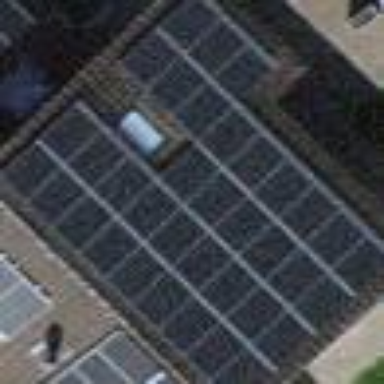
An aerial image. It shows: Solar power generator with photovoltaic panels.